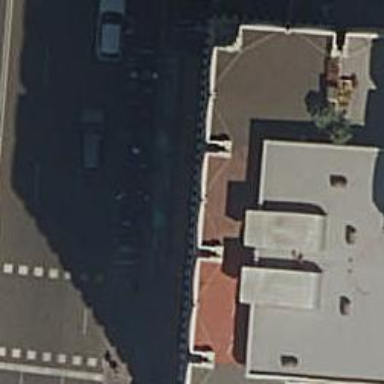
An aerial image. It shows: Motorcycle parking area.